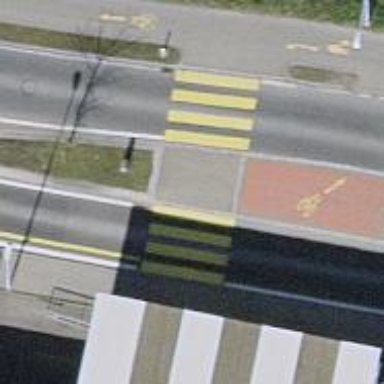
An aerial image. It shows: Primary highway with cycle track on the right side.